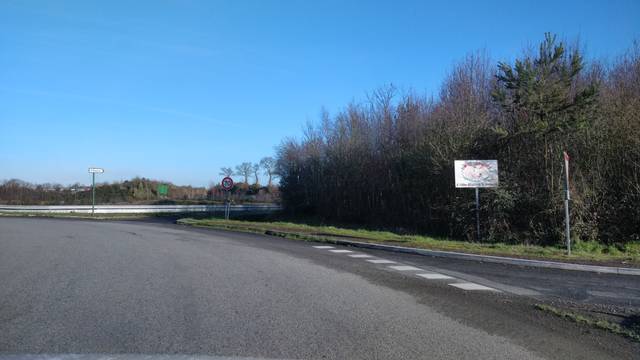
Region: France
Coordinates: 48.155, -1.624